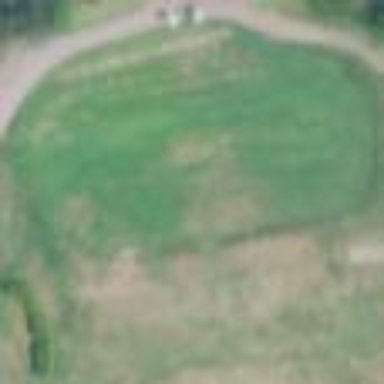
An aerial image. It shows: Driving range for golf practice.